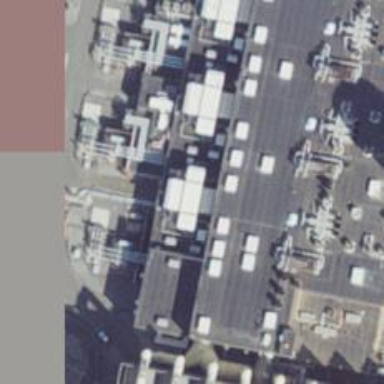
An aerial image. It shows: Gas turbine generator.